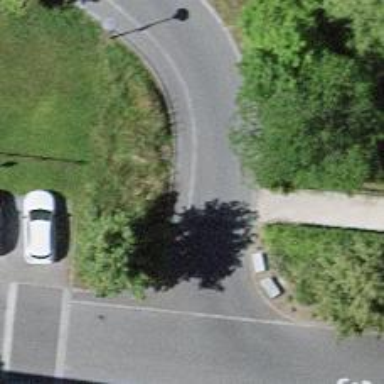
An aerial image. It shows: Kerb barrier.